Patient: sex F, age 56
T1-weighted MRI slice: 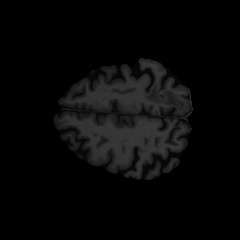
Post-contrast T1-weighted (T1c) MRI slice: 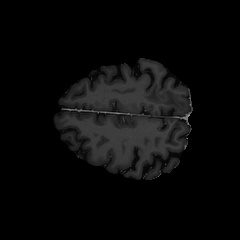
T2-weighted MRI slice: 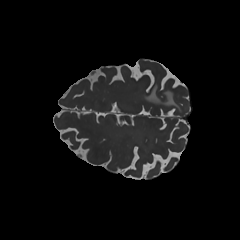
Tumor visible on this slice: yes
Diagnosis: Glioblastoma, IDH-wildtype
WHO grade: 4